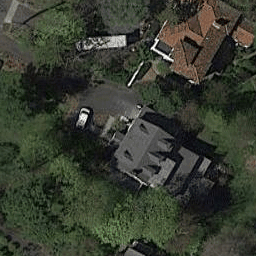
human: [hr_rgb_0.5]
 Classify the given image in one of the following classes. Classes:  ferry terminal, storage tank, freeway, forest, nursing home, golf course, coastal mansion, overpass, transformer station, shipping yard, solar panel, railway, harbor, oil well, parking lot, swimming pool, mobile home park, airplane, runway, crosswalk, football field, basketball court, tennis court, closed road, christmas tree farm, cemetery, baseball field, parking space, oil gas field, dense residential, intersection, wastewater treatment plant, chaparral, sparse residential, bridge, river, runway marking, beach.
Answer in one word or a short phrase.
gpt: sparse residential